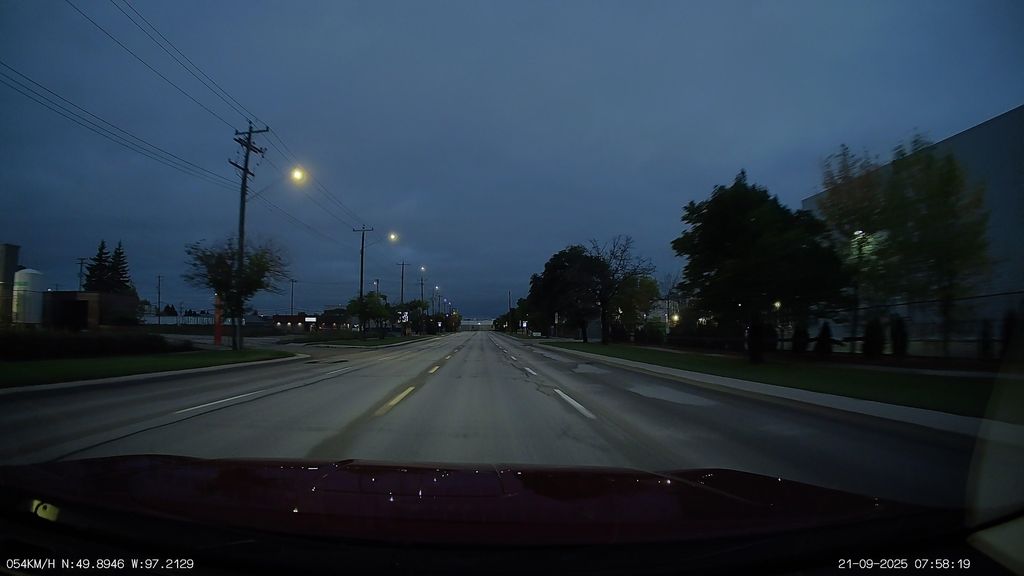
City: winnipeg